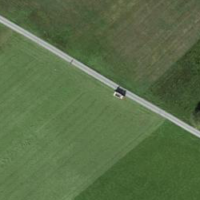
EUNIS habitat code: 52
Species observed at this site:
Corvus corone
Ichthyaetus melanocephalus
Turdus philomelos
Sylvia borin
Anthus spinoletta
Dendrocopos major
Falco peregrinus
Buteo buteo
Sylvia atricapilla
Chroicocephalus ridibundus
Muscicapa striata
Phylloscopus collybita
Poecile palustris
Pernis apivorus
Larus michahellis
Cygnus olor
Gallinula chloropus
Alauda arvensis
Angelica sylvestris
Erithacus rubecula
Dryocopus martius
Pica pica
Phoenicurus ochruros
Sitta europaea
Garrulus glandarius
Phoenicurus phoenicurus
Columba livia
Certhia familiaris
Falco tinnunculus
Picus viridis
Corvus corax
Ficedula hypoleuca
Periparus ater
Accipiter nisus
Cyanistes caeruleus
Anas platyrhynchos
Sturnus vulgaris
Troglodytes troglodytes
Chloris chloris
Acrocephalus palustris
Corvus frugilegus
Passer domesticus
Fringilla coelebs
Lanius collurio
Regulus ignicapilla
Ptyonoprogne rupestris
Passer montanus
Columba palumbus
Turdus merula
Carduelis carduelis
Saxicola rubetra
Fringilla montifringilla
Parus major
Hirundo rustica
Milvus migrans
Milvus milvus
Mergus merganser
Coccothraustes coccothraustes
Phylloscopus trochilus
Motacilla alba
Delichon urbicum